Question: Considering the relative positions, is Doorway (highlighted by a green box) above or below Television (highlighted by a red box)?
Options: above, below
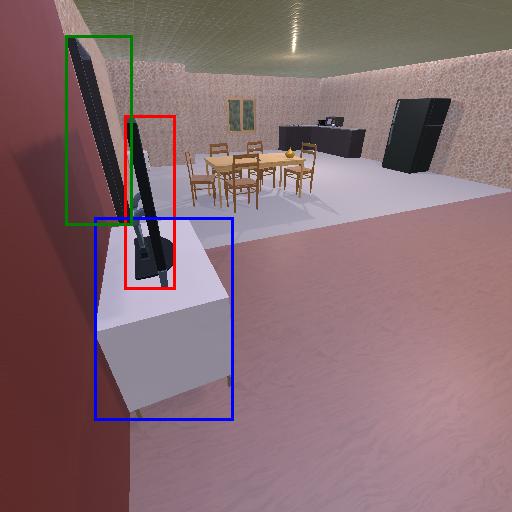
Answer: above